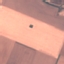
Land use / land cover class: AnnualCrop